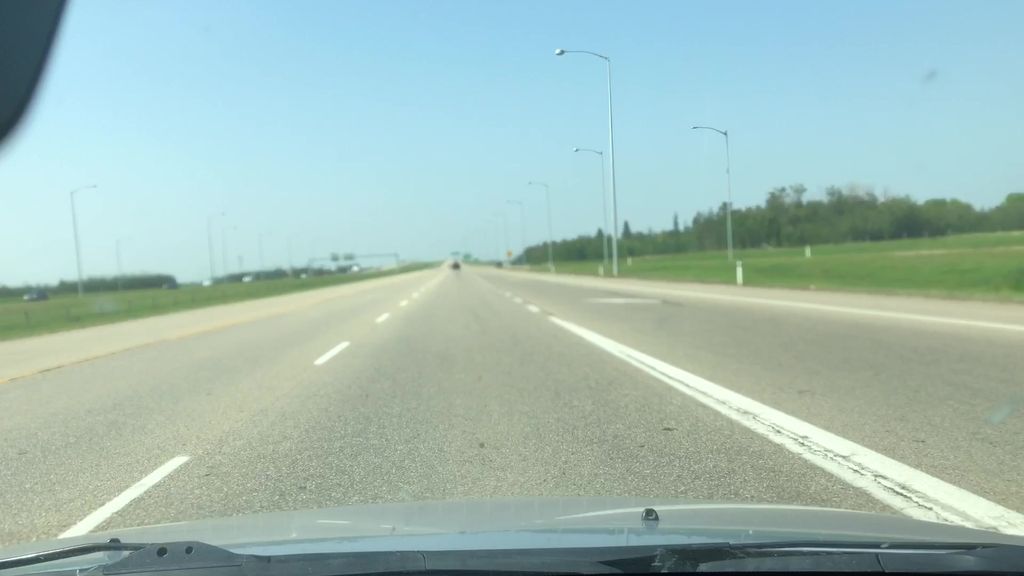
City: edmonton